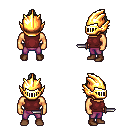
a pixel art fantasy rpg character, male body template, human, tanned skin, maroon sleeveless shirt, magenta pants, white long topknot hairstyle, gold helm, brown shoes, dagger, four views (front, back, left, right), 2x2 character sprite sheet, small pixel art, hard edges, no anti-aliasing